Question: I want to develop an application with two main widgets one is a text editor and the other one is for graphic viewer.

The basic idea is to let the user hover over any block of code in the text area and the associated part of the drawing gets selected or highlighted.
For the graphic widget, after some research it seems QGraphicsScene fits the requirements the most, but I'm not sure what widget to use for the text editor such that it gives me a signal when hovering over any block of code (and also send a string parameter "id" of the block).
The reverse action is required too, so when the user choose to inspect element in the graphics view the text view is scrolled to view the associate block of code and highlight it (like in Google Chrome "Inspect Element" feature).
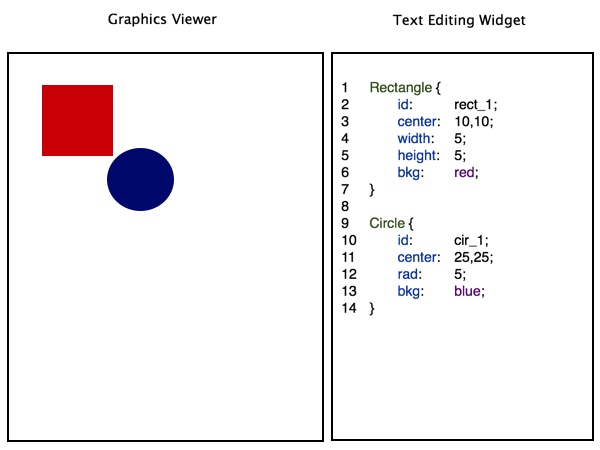
Answer: To highlight text when an object is hovered in scene you have to reimplement QGraphicsScene and QGraphicsItem (which one you going to use) to inform mainwindow to find and highlight text. Here is sample code to highlight text when an object hovered in scene I used QGraphicsPixmapItem:
---
Graphic scene
'''
class GraphicScene : public QGraphicsScene
{
Q_OBJECT
public:
GraphicScene();
void EmitItemHoverd(QString name)
{
emit SignalItemHovered(name);
}
signals:
void SignalItemHovered(QString);
};
'''
---
GraphicsItem :
'''
#include "GraphicScene.h"
class GraphicItem : public QGraphicsPixmapItem
{
QString itemName;
GraphicScene * scene;
public:
GraphicItem(GraphicScene *s, QString name);//name you can set from editor
void hoverEnterEvent(QGraphicsSceneHoverEvent *event);
};
GraphicItem::GraphicItem(GraphicScene *s, QString name)
{
scene = s;
itemName = name;
this->setAcceptHoverEvents(true);
}
void GraphicItem::hoverEnterEvent(QGraphicsSceneHoverEvent *event)
{
scene->EmitItemHoverd(itemName);
}
'''
---
in MainWindow constructor connect
'''
connect(scene,SIGNAL(SignalItemHovered(QString)),this,SLOT(OnItemHovered(QString)));
'''
Here is slot:
'''
void MainWindow::OnItemHovered(QString name)
{
ui->textEdit->find(name);
QTextCursor tc = ui->textEdit->textCursor();
tc.select(QTextCursor::WordUnderCursor);
ui->textEdit->find("}");
QTextCursor tc1 = ui->textEdit->textCursor();
tc1.select(QTextCursor::WordUnderCursor);
int pos2 = tc1.selectionStart();
tc.setPosition(pos2,QTextCursor::KeepAnchor);
ui->textEdit->setTextCursor(tc);
}
'''
and logic to draw:
'''
GraphicItem * item = new GraphicItem(scene,"Circle");
QPixmap map(50,50);
QPainter * painter= new QPainter(&map);
painter->setBrush(QBrush(Qt::red,Qt::SolidPattern));
painter->drawEllipse(20,20,15,15);
item->setPixmap(map);
scene->addItem(item);
ui->graphicsView->update();
delete painter;
'''
NOTE: Using public EmitItemHoverd may be an issue here I used just for sake of explaining the logic you can make it protected with required changes.
Yeah I knew its half of answer but opposite logic can be implimented based on above